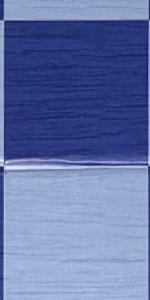
Label: Empty